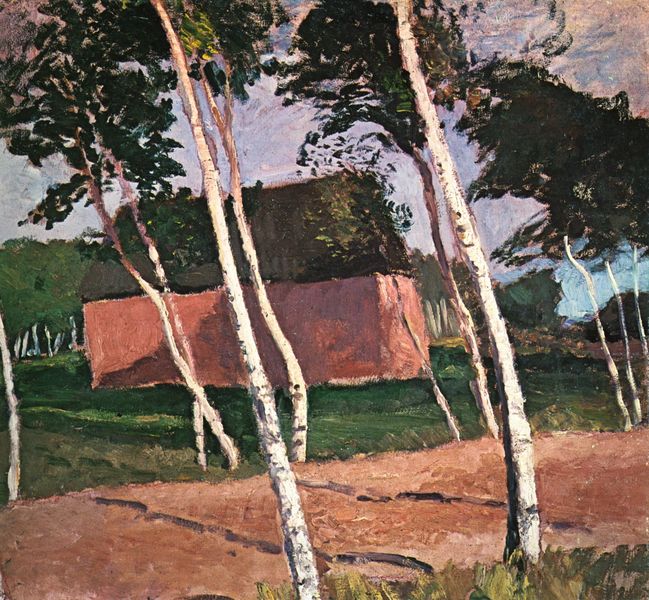
Titel: Worpsweder Landschaft
Künstler: Paula Modersohn-Becker
Standort: Köln
Institution: Museum Ludwig
Schlagwörter: baum, blau, blätter, gemälde, himmel, laub, schatten, weiß, wolken, aquarell, bäume, grob, grün, impressionismus, landschaft, ocker, braun, licht, schwarz, skizze, strasse, szene, türkis, dach, gebäude, gras, haus, rasen, rot, weg, wiese, öl, birke, birken, gräser, natur, wind, einsam, hütte, sonne, kontrast, rosa, schräg, wald, schuppen, sommer, schlagschatten, farben, modern, allee, lila, violett, stämme, striche, punkte, scheune, parallel, leinwand, moor, geäst, hain, wäldchen, worpswede, spätsommer, himel, wegrand, schief, gemölde, norddeutschland, hans thoma, paula, birkenallee, otto modersohn